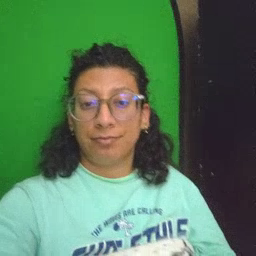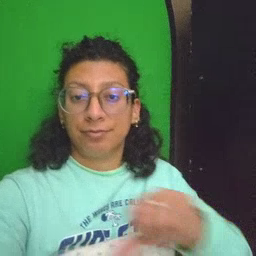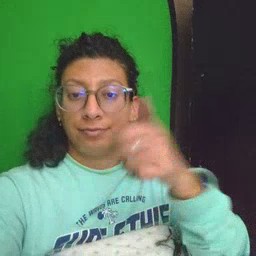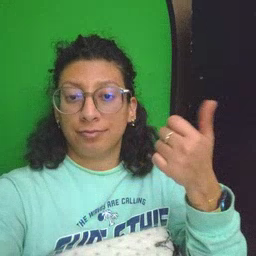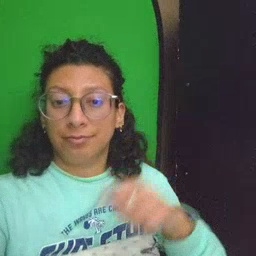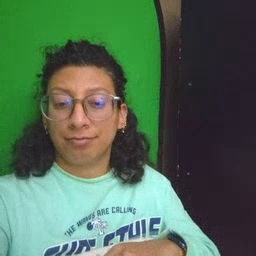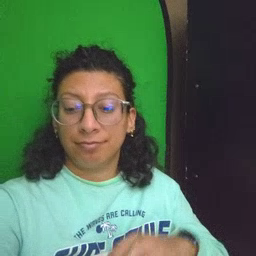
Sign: another